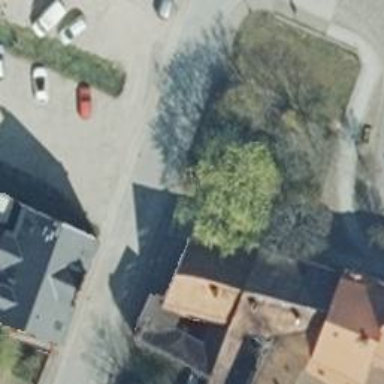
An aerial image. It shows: Residential road.